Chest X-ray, PA view. Patient: 44 years old, sex M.
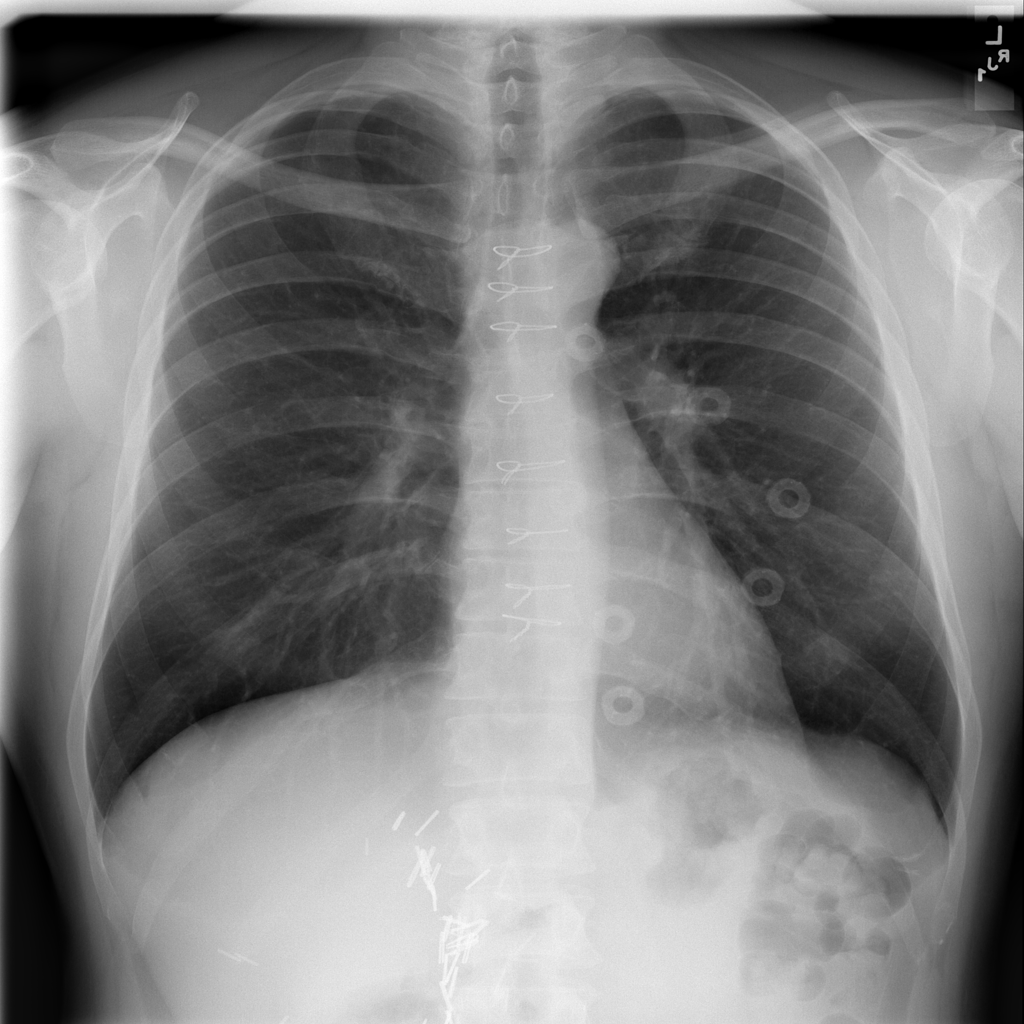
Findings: No Finding